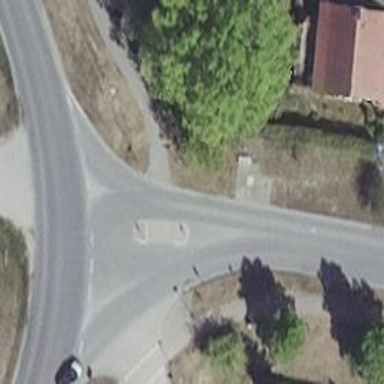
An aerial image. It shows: Tertiary road with asphalt surface.